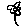
Label: flower